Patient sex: M
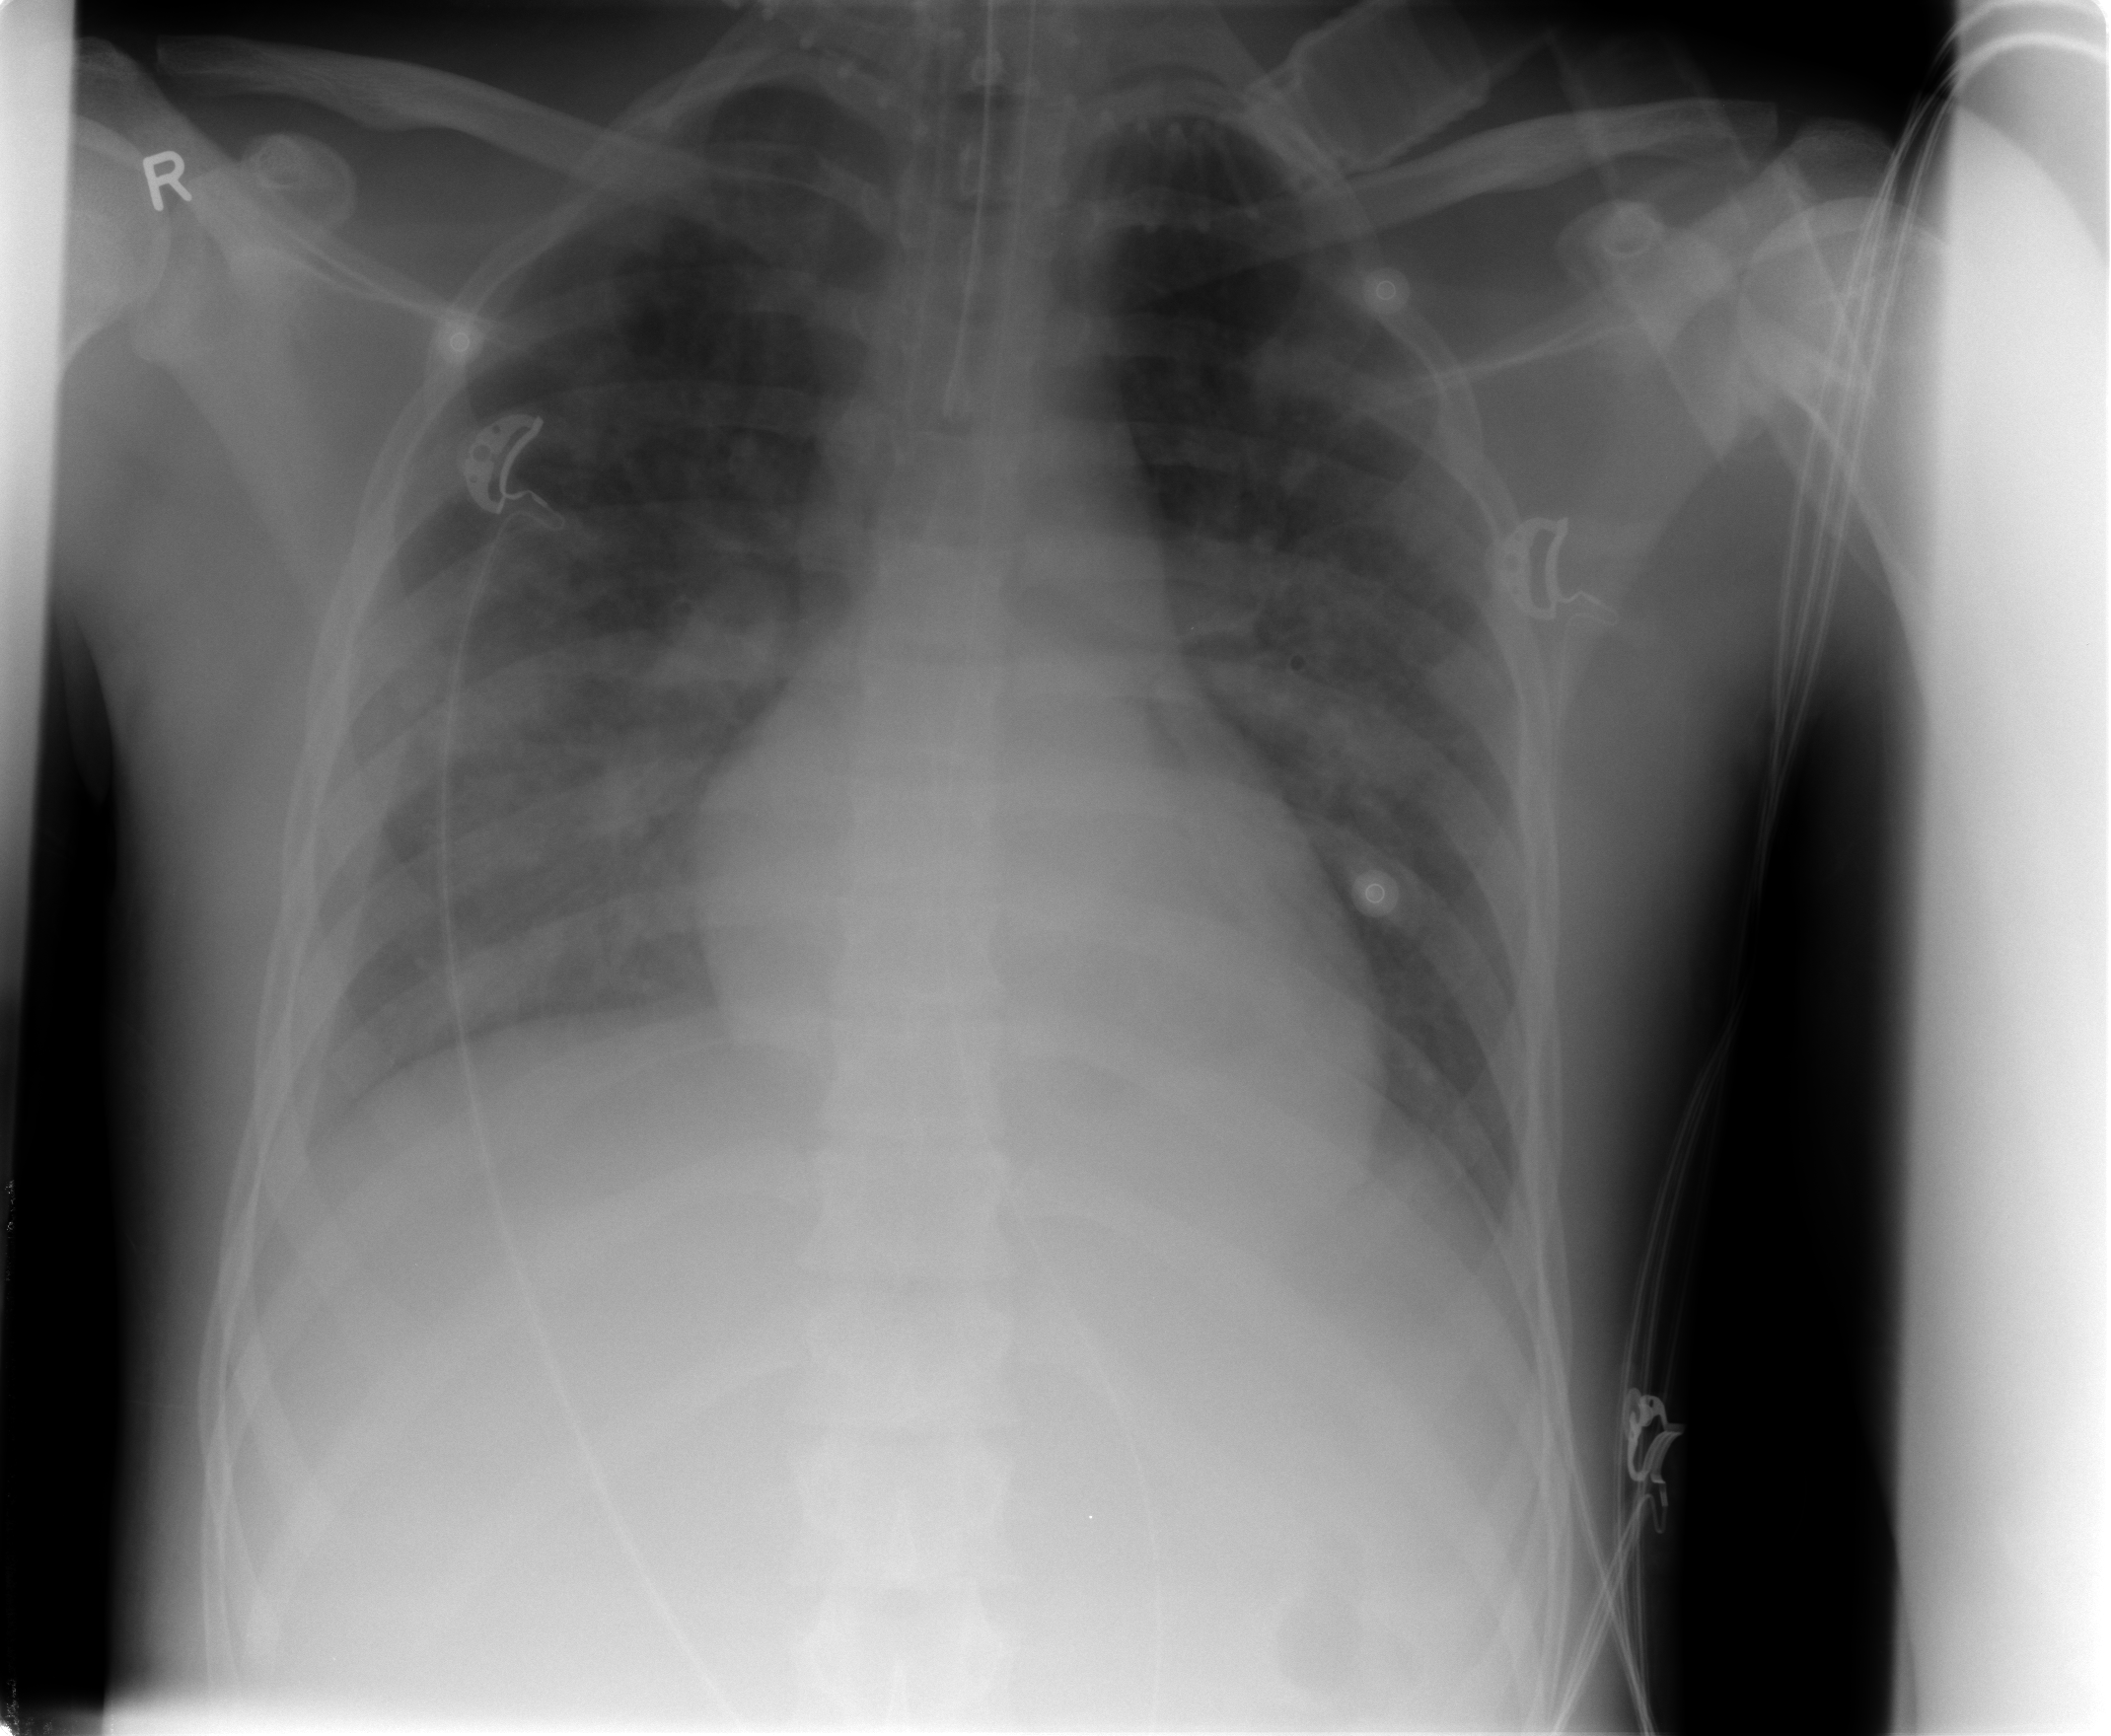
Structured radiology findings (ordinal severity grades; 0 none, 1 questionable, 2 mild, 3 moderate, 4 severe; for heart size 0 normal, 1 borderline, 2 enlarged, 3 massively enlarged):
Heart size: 0
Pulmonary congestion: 0
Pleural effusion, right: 2
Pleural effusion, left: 0
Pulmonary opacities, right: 2
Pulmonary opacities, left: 2
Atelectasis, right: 2
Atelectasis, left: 2